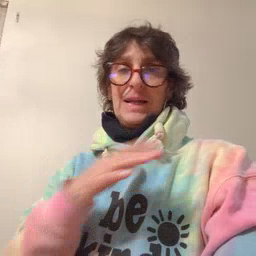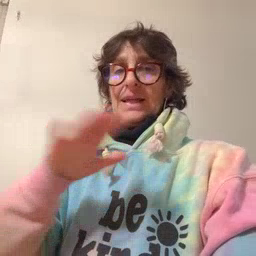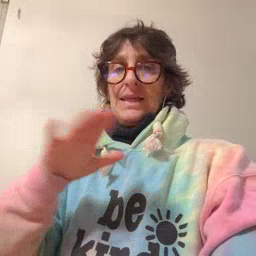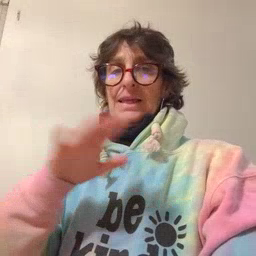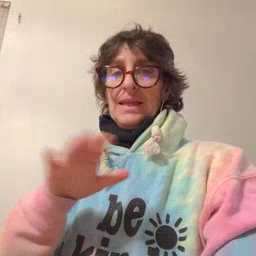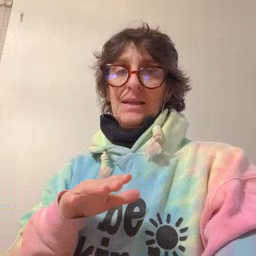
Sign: clean